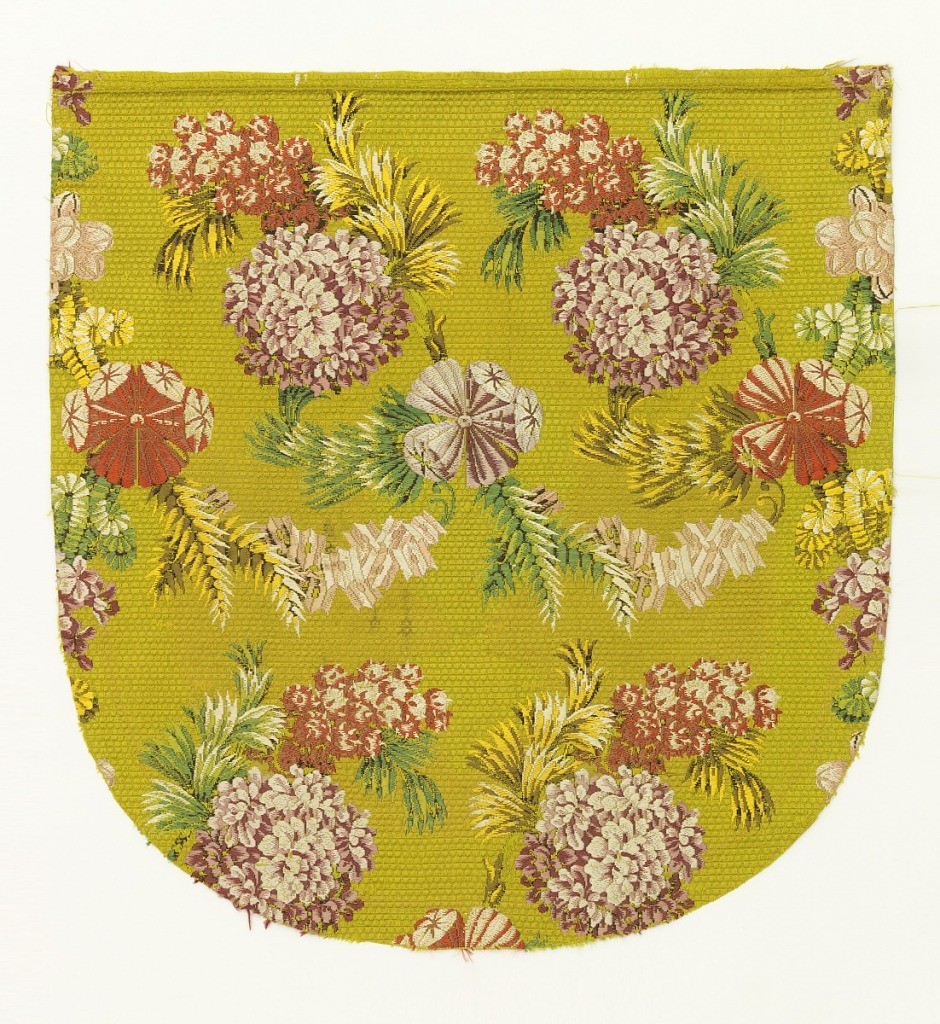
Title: Fragment
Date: ca. 1760
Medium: silk Technique: plain weave patterned by floats of a supplementary warp and discontinuous supplementary wefts
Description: Fragment of chartreuse green silk with brocaded design of conventionalized flowers and foliage in purples, yellow, green, pink, red and white. Cut for a chair seat. Probably after a design by Pillement.